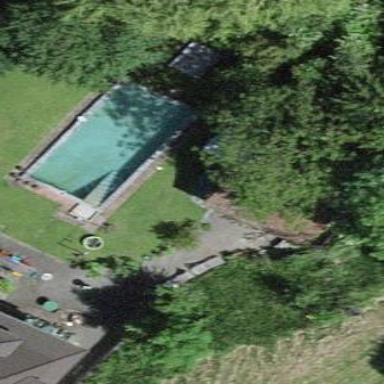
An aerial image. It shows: Swimming pool located in leisure land.